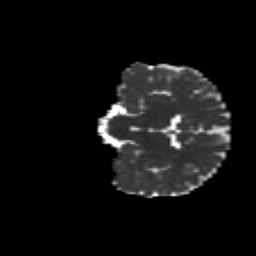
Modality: MD
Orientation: coronal
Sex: female
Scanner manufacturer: siemens
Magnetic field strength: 3 T
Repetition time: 5 s
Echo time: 0.071 s